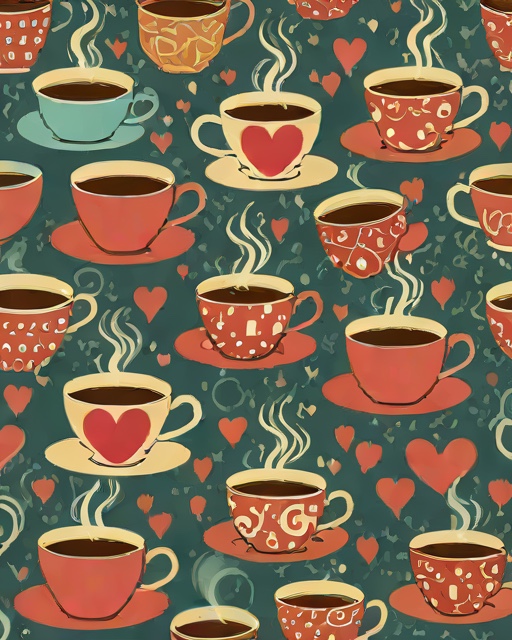
Category: Valentine